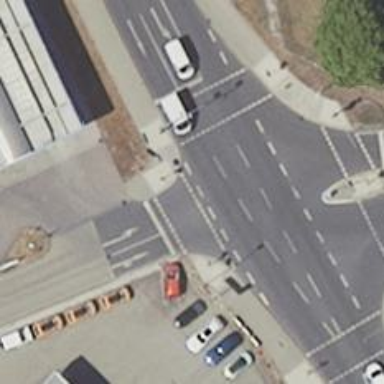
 including designated crossing for cyclists."